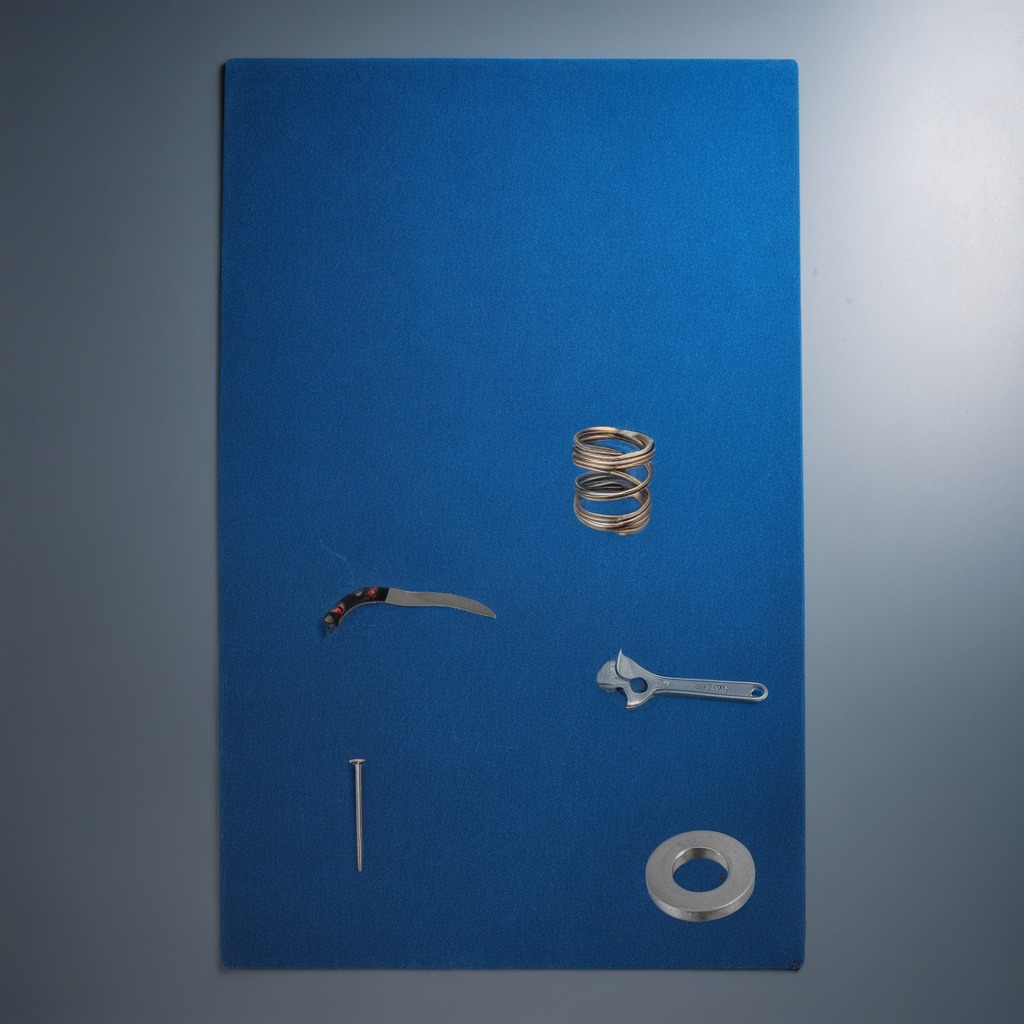
A flat metal washer, an iron nail, a coiled metal spring, a handheld metal saw, and a wrench are lying on a clean granite tabletop covered with a blue rubber mat inside a workshop under bright overhead lighting crisp shadows high clarity worn but beneath the mat.